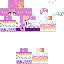
A female human skin with pale skin, wearing brown long hair dressed in a purple hoodie and brown pants, featuring a closed mouth.